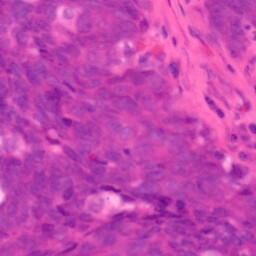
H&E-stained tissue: Colon